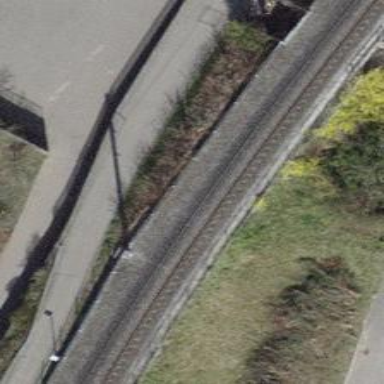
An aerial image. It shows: Narrow gauge railway with electrified contact lines.